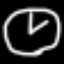
Label: clock